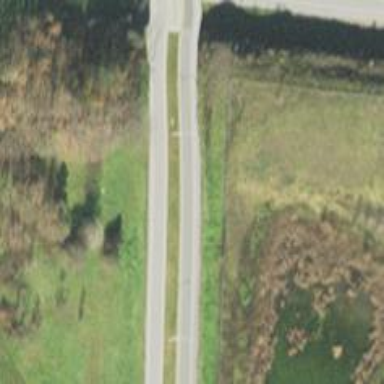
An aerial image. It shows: Trunk link road with asphalt surface.